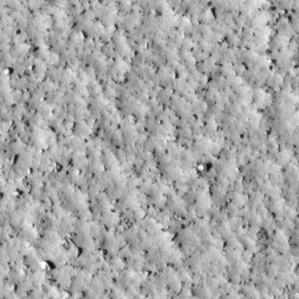
Label: non_frost